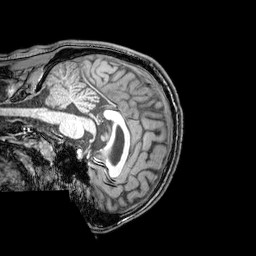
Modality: T1w
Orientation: sagittal
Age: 23
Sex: male
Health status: healthy
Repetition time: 0.081 s
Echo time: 0.037 s